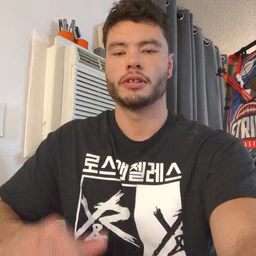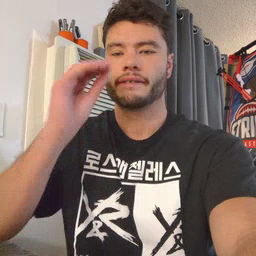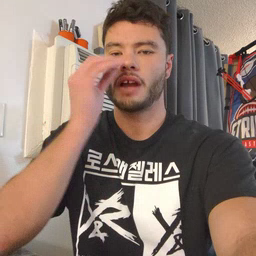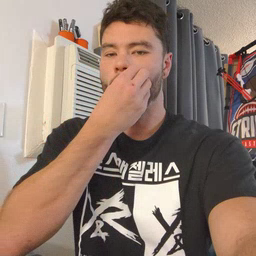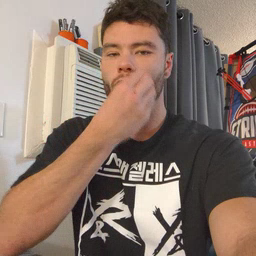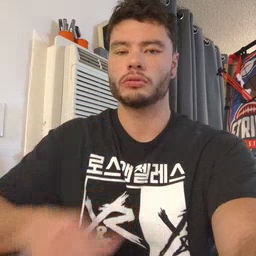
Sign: flower